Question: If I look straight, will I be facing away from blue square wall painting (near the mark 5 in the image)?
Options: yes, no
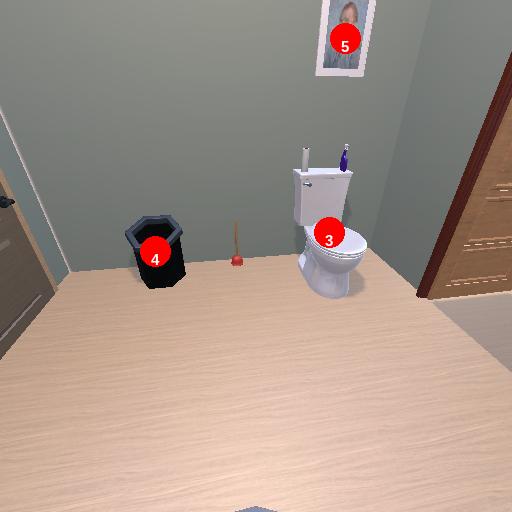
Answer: yes